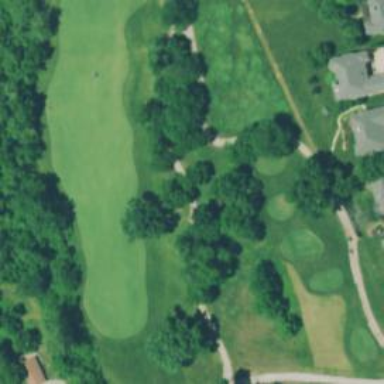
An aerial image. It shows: Path for both roads and golfers.